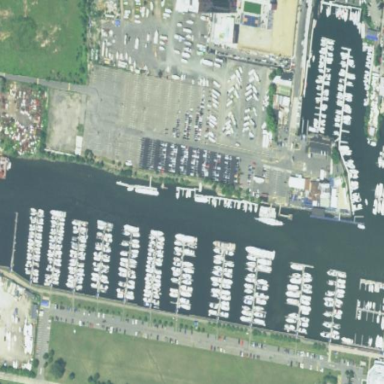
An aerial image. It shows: Stunning marina situated on beautiful lake.